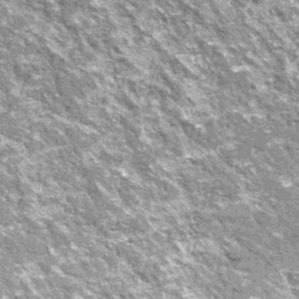
Label: frost